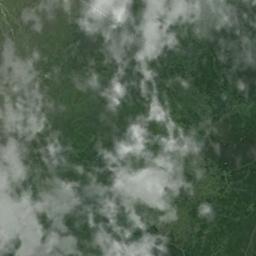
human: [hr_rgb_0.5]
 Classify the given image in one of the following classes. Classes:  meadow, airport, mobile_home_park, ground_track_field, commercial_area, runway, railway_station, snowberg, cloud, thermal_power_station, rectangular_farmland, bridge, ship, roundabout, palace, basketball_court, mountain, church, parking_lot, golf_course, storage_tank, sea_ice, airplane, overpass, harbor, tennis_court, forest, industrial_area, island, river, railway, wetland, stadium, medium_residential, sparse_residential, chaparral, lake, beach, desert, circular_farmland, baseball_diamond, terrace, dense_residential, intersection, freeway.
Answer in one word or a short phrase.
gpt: cloud